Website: ulta-beauty
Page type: customer-info-address
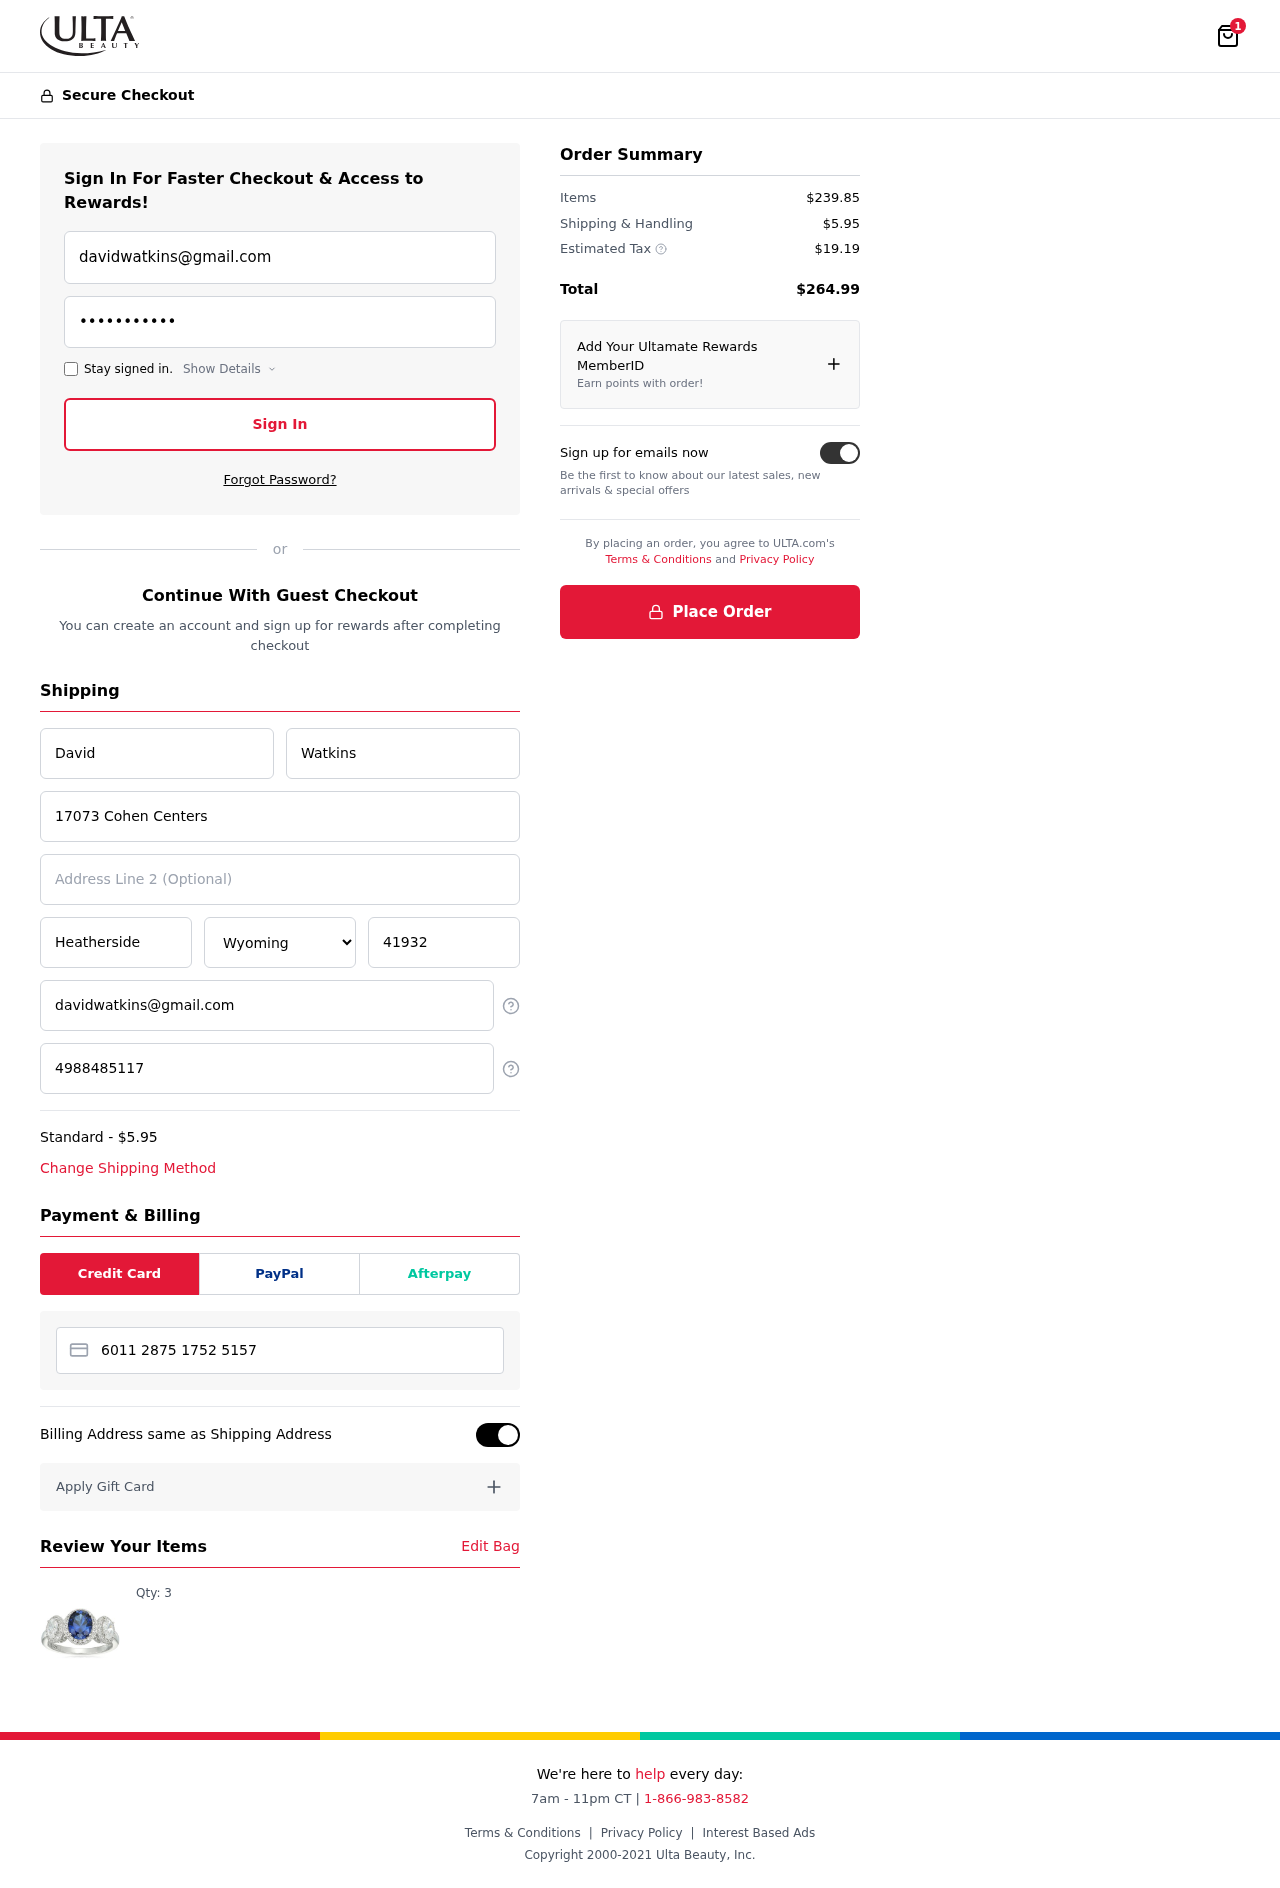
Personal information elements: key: PII_CARD_NUMBER
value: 6011 2875 1752 5157
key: PII_CITY
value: Heatherside
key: PII_EMAIL
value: davidwatkins@gmail.com
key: PII_FIRSTNAME
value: David
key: PII_LASTNAME
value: Watkins
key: PII_PHONE
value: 4988485117
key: PII_POSTCODE
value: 41932
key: PII_STATE
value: Wyoming
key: PII_STREET
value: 17073 Cohen Centers
Product elements: key: PRODUCT1_QUANTITY
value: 3
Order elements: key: ORDER_NUM_ITEMS
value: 1
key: ORDER_SHIPPING_COST
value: $5.95
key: ORDER_ITEMS_TOTAL
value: $239.85
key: ORDER_SHIPPING_COST2
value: $5.95
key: ORDER_TAX
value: $19.19
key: ORDER_TOTAL
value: $264.99